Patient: sex F, age 65
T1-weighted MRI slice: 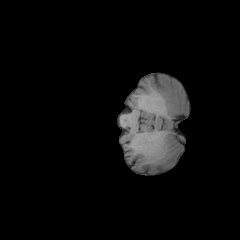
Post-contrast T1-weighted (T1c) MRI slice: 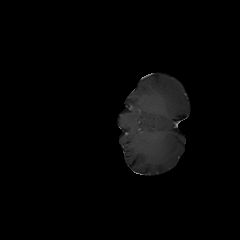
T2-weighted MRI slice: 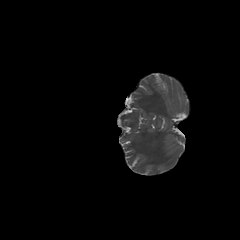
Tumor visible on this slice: no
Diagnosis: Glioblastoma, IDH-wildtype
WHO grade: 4